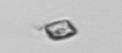
Label: Bacillariophyceae_morphotype1